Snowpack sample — Loveland Pass, Silver Plume, Colorado, USA (2/11/26, 12:00 PM MST)
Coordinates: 39.663, -105.886
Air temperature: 35 °F
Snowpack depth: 82 cm
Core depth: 10 cm
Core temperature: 17.6 °F
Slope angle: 13°, slope face: 12°
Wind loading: high
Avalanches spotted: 1
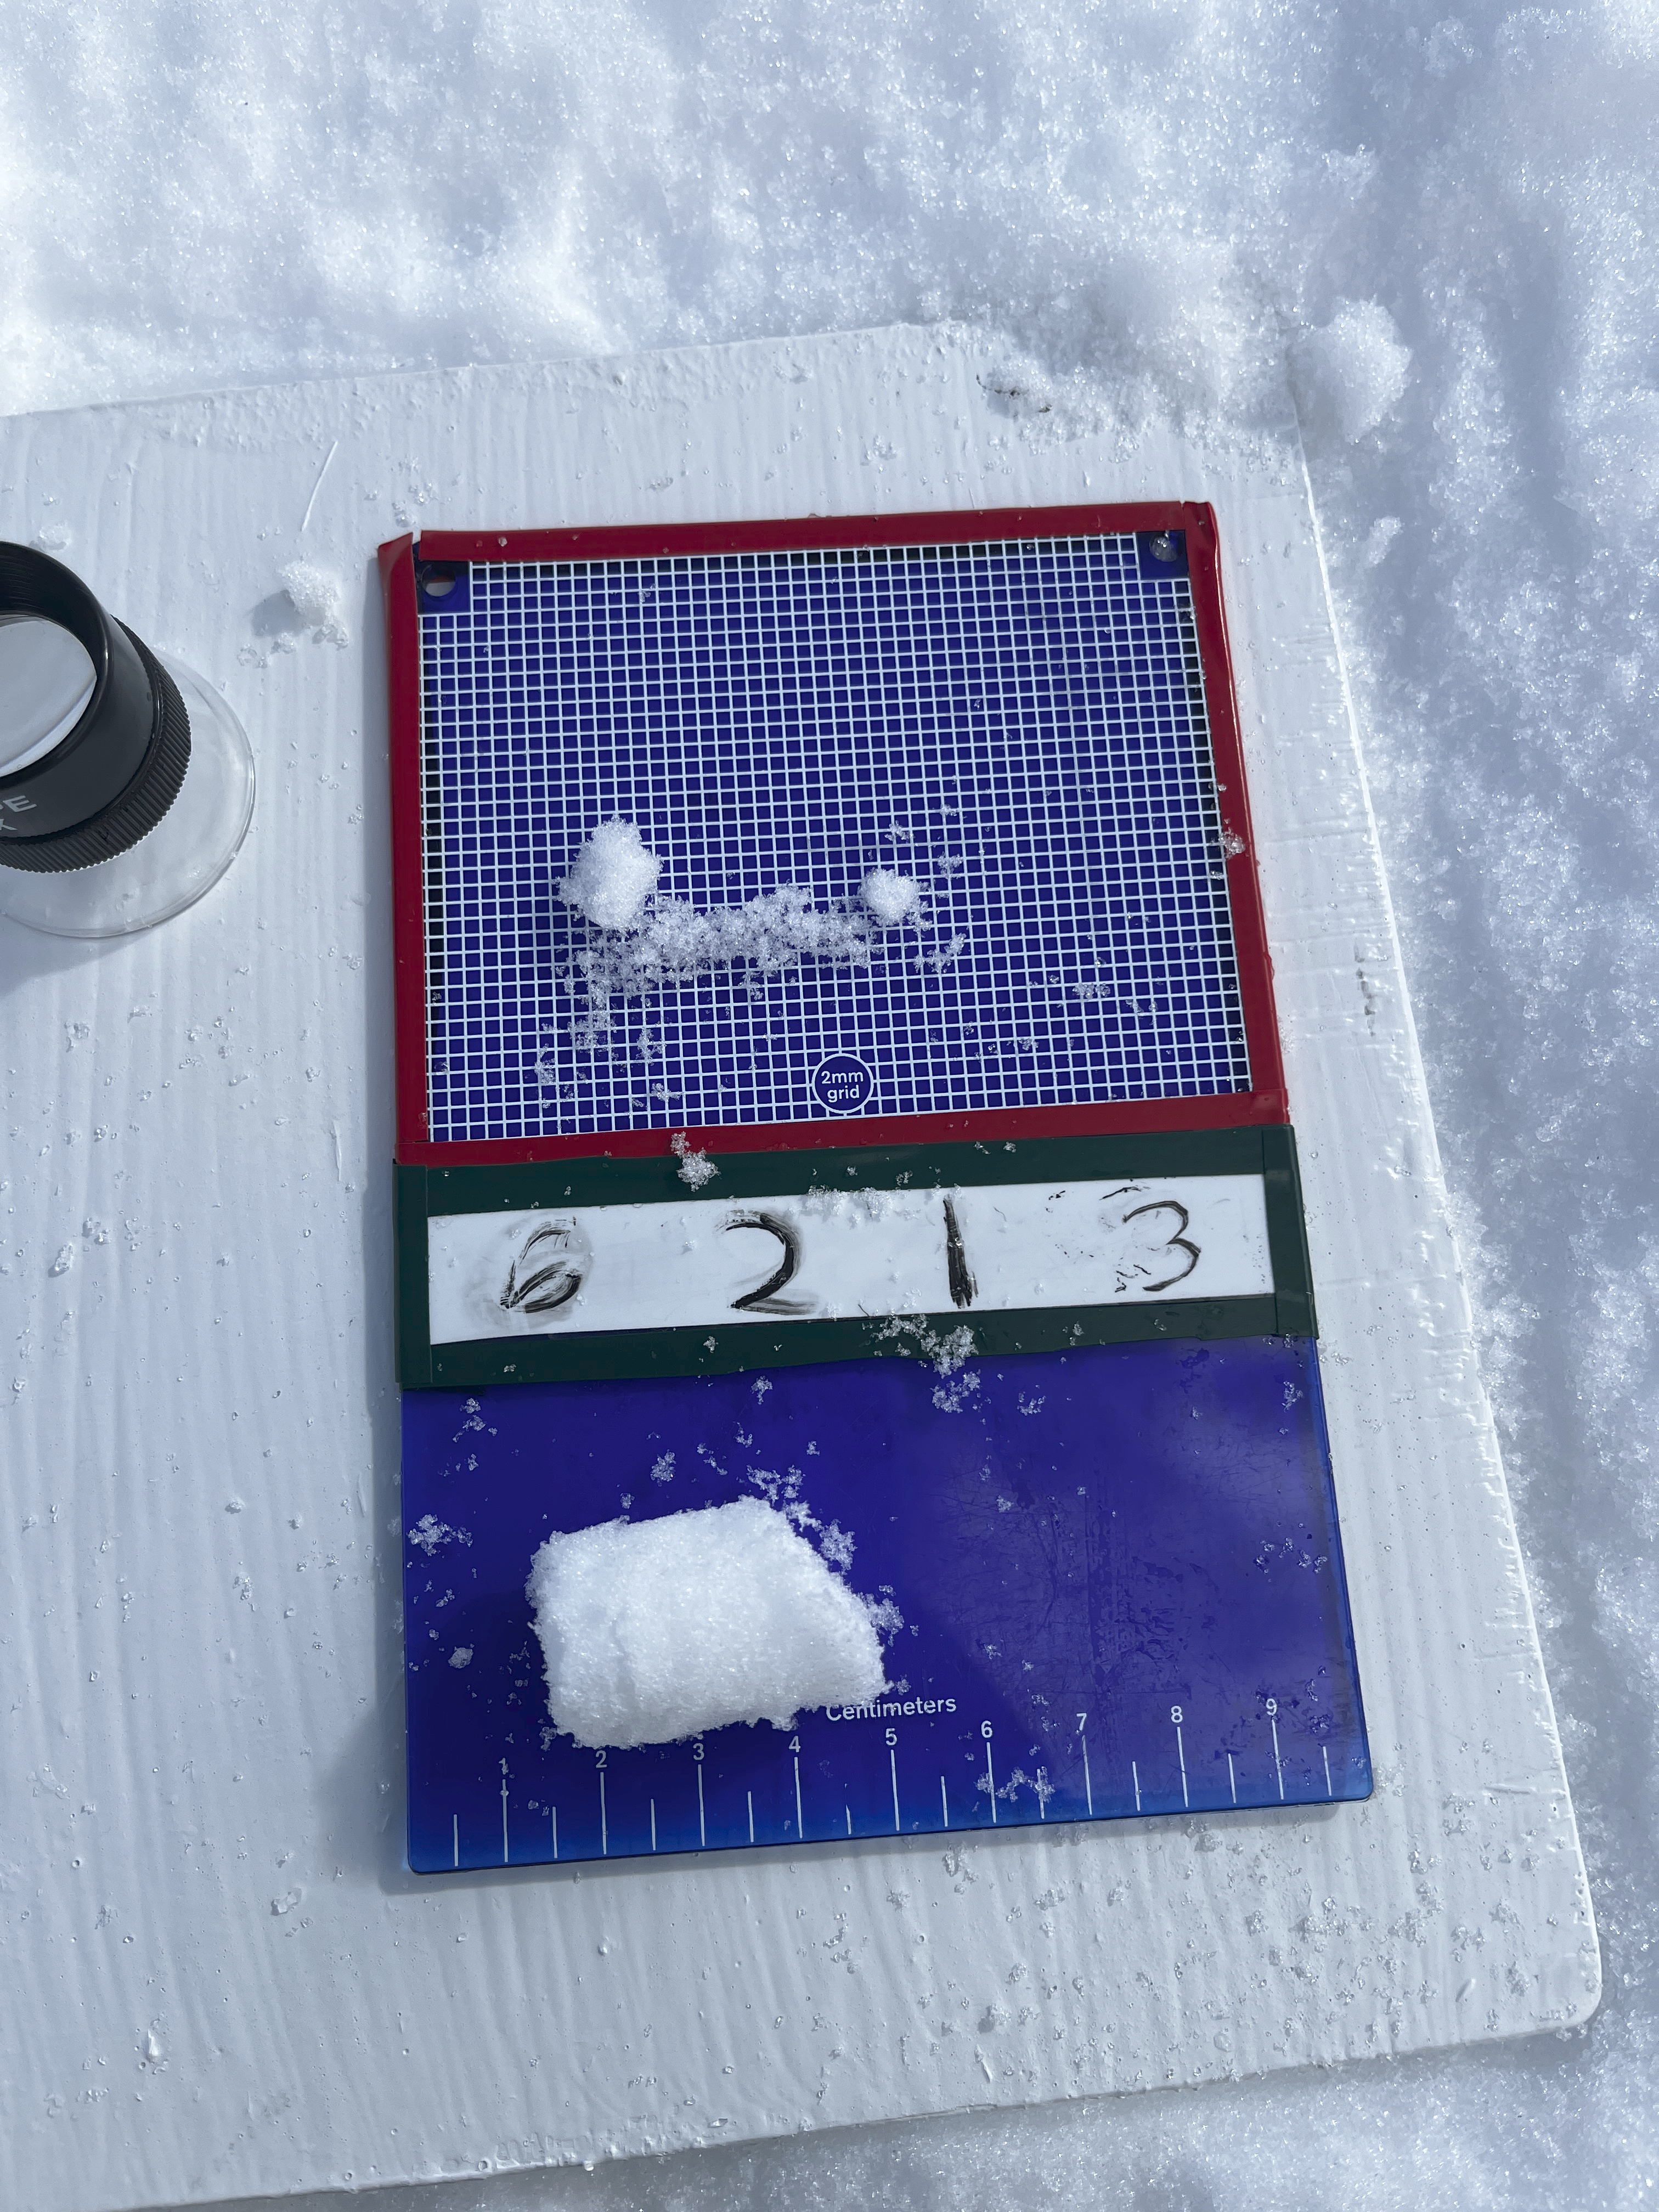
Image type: crystal_card
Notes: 1 small avalanche spotted on the north side of the bowl, lots of wind loading